Aerial crown-view tile of a tropical tree (Barro Colorado Island, Panama), acquired 20240611:
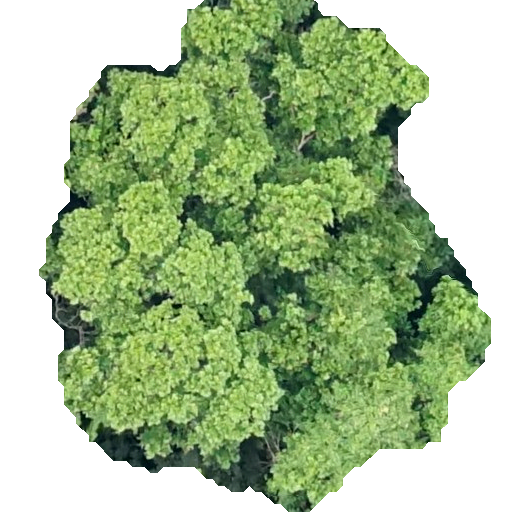
Species: Anacardium excelsum
GBIF accepted scientific name: Anacardium excelsum
Crown area: 257.936 m²